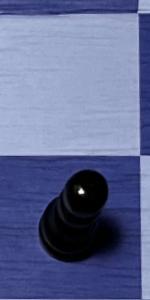
Label: Pawn_Black